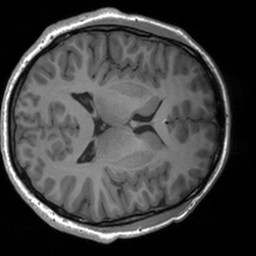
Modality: T1w
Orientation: axial
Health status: healthy
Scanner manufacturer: siemens
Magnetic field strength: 3 T
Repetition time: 1.9 s
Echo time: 0.00226 s